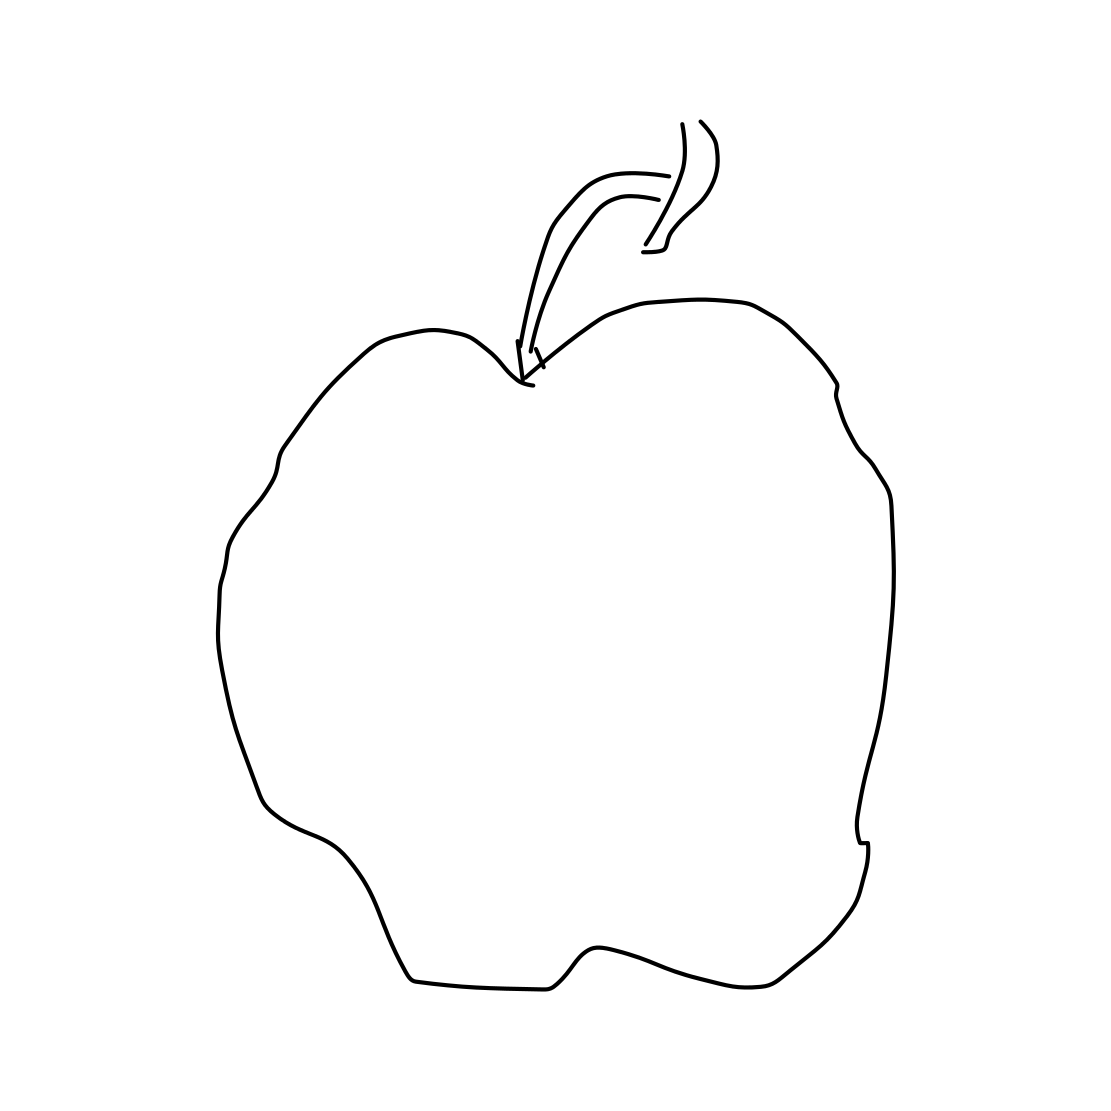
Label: apple